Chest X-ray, AP view. Patient: 59 years old, sex F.
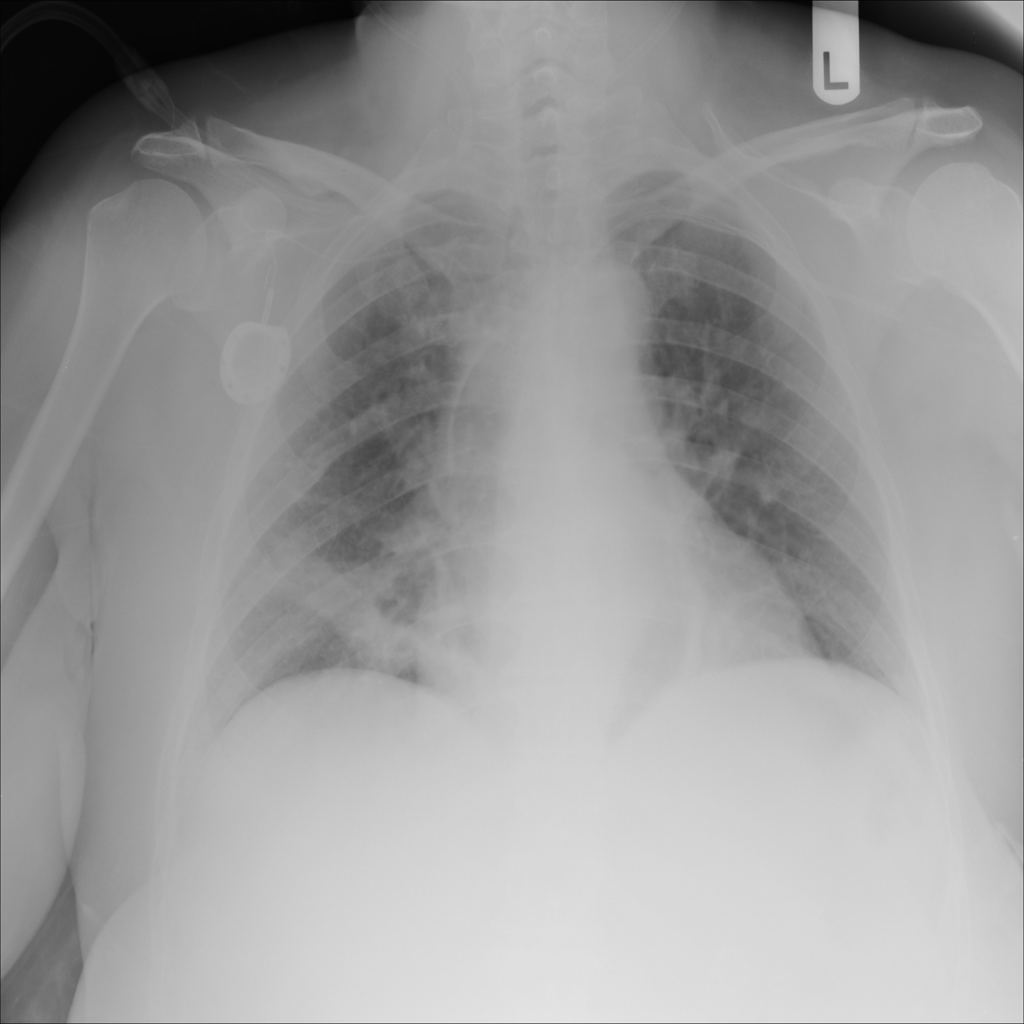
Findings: No Finding